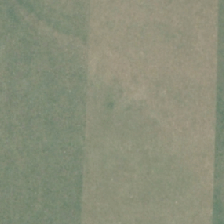
Land cover: shortrotation_cropland